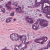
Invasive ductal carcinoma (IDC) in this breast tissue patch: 0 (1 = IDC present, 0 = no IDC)